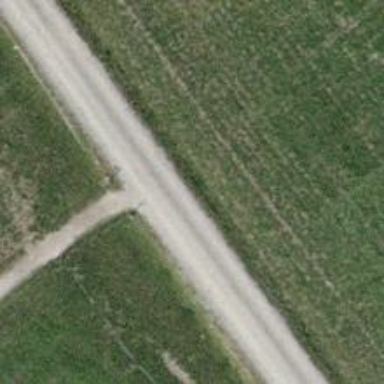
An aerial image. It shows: Compacted track with grade2 surface.